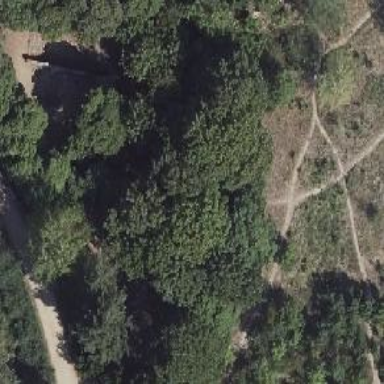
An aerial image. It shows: Dirt path.